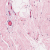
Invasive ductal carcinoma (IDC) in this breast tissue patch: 0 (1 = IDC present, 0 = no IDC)